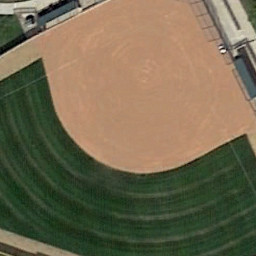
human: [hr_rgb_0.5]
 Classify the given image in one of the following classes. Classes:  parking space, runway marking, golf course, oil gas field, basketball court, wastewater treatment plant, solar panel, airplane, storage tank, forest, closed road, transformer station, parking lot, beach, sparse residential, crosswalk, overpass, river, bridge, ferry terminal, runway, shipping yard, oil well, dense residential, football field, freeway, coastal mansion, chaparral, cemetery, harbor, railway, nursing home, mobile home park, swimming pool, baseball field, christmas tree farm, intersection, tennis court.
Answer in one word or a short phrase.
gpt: baseball field